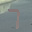
Label: 7